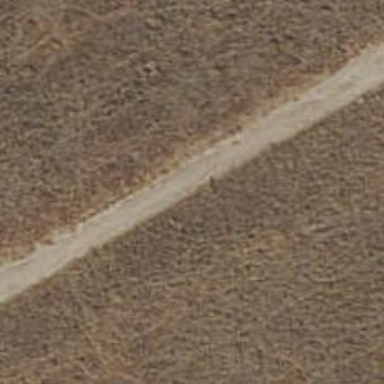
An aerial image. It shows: Path on the ground.